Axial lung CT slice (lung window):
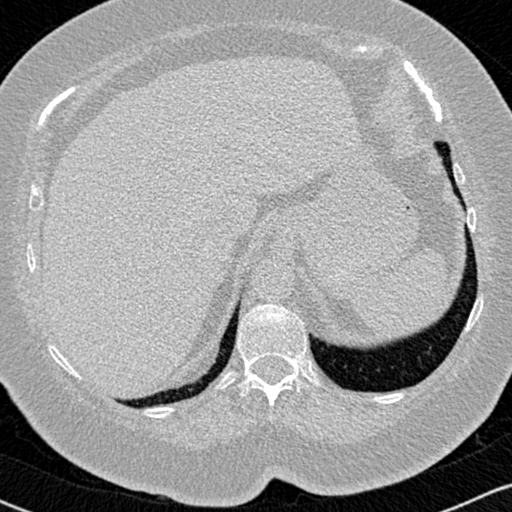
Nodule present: no